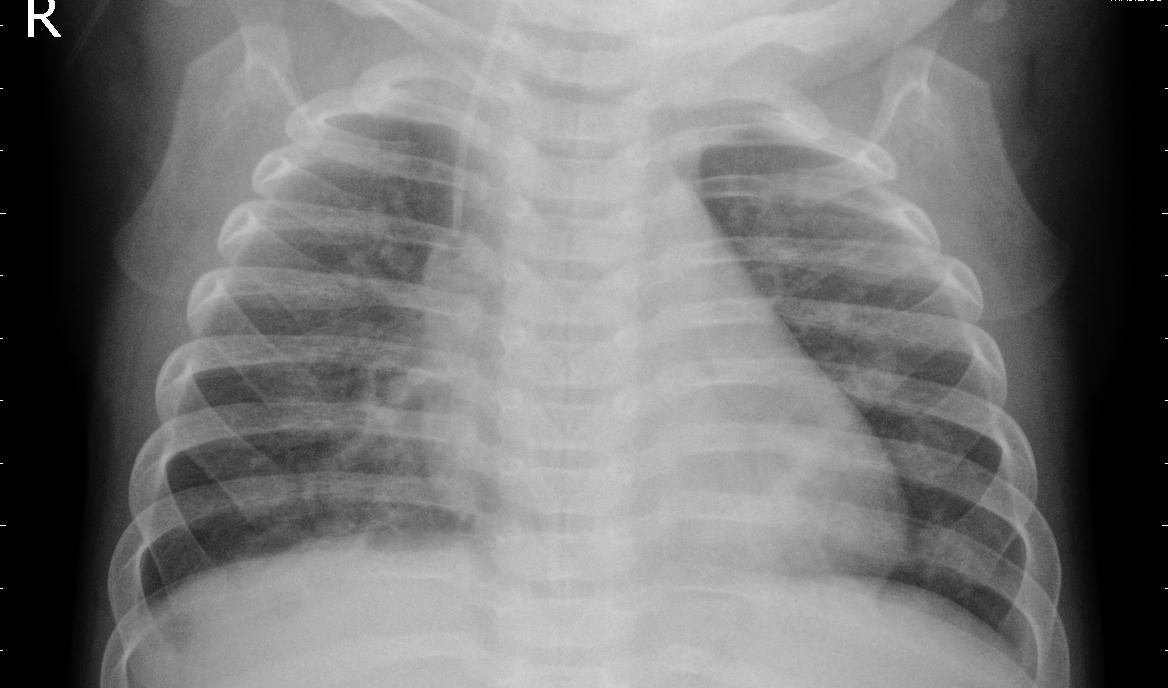
Diagnosis: PNEUMONIA